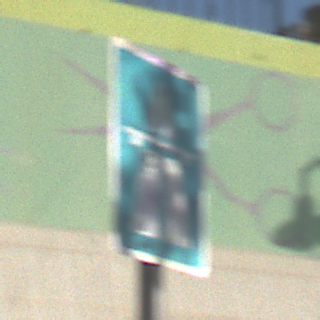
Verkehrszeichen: Autobahn
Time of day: MorningAfternoon
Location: Outdoor (Special)
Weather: PartlyCloudy
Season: NotSpecified
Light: Natural